Question: Good Evening, I have a problem and have not found a solution to the CMD Sencha, Sencha SDK Tools installed and Sencha Command and am trying to develop with Sencha Touch but when I attempt to "sencha app build production" but a problem occurs:

And I tried a lot and have not found a solution yet
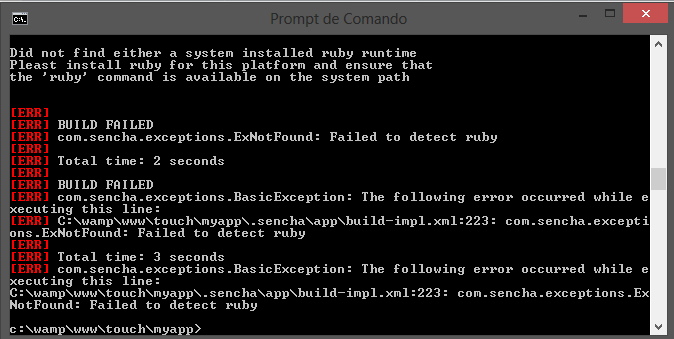
Answer: Do you have ruby installed on your system? If you do then the error probably has to do with your version of ruby. Make sure you are using 'version 1.9.3'